Field crop: maize
Growth stage: 2
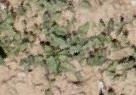
Species: convolvulus